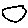
Label: circle